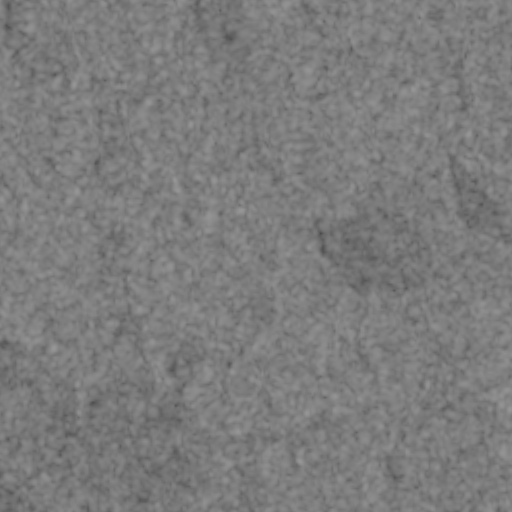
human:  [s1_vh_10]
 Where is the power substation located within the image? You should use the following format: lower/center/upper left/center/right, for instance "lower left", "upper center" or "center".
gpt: The power substation is located in the lower left of the image.
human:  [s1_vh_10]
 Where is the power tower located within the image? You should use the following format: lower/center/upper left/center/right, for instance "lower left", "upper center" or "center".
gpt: The power tower is located in the lower left of the image.
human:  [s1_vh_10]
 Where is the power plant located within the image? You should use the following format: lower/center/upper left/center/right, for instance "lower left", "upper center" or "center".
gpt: There is no power plant in the image.

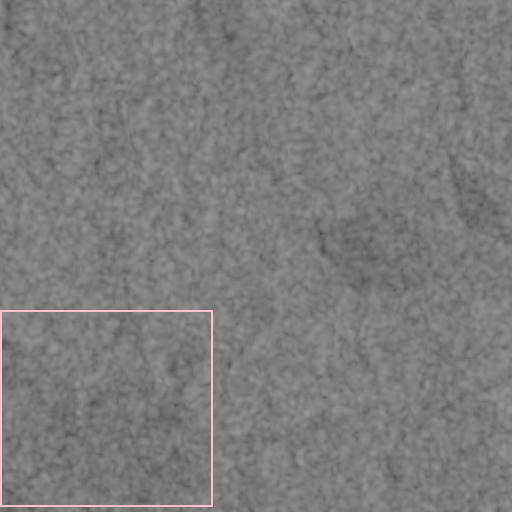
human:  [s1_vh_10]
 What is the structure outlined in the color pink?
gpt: The structure outlined in pink is a crop field.
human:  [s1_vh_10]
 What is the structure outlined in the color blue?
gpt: There is no blue outline.